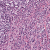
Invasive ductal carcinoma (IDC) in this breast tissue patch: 1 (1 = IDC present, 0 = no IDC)